Interaction volume radius: 5 \u00c5
Interaction volume height: 30 \u00c5
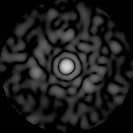
Disorder parameter: 0.8839